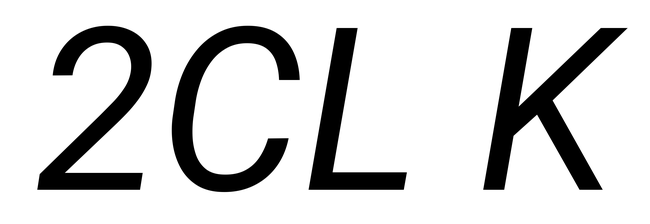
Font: Roboto-Italic_Italic